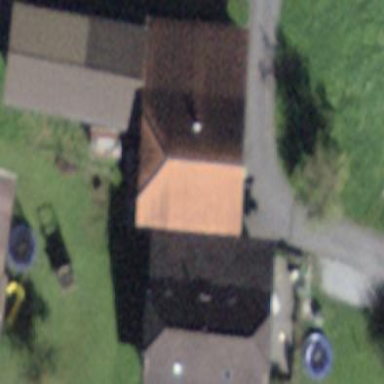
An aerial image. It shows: Rural barn.